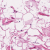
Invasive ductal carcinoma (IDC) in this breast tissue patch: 0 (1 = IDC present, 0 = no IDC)